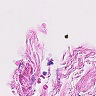
Metastatic tissue present: no